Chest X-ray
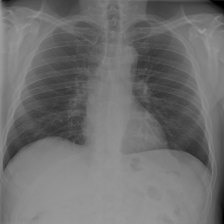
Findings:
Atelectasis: negative
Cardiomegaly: negative
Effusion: negative
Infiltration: negative
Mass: negative
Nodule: negative
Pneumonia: negative
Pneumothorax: negative
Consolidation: negative
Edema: negative
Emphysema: negative
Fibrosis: negative
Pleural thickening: negative
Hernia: negative